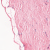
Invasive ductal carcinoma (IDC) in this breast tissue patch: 0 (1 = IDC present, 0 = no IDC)